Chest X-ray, AP view. Patient: 59 years old, sex F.
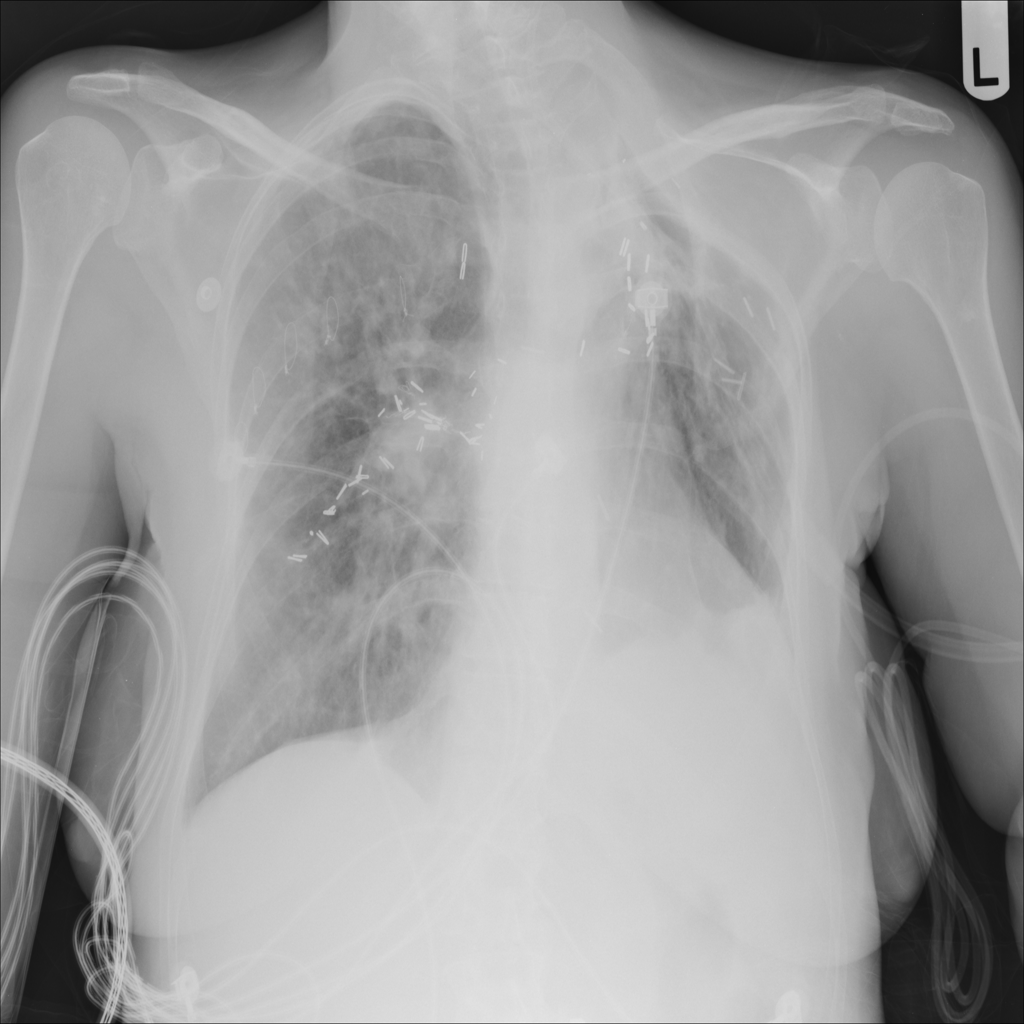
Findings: No Finding